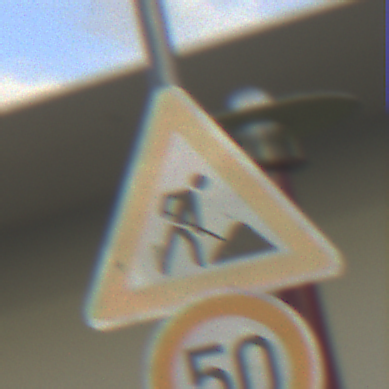
Verkehrszeichen: Arbeitsstelle
Zusatzzeichen unten: Geschwindigkeit50
Umgebung: Outdoor, Suburban
Tageszeit: MorningAfternoon
Wetter: PartlyCloudy
Licht: Natural
Jahreszeit: NotSpecified
Kontrast: MediumContrast